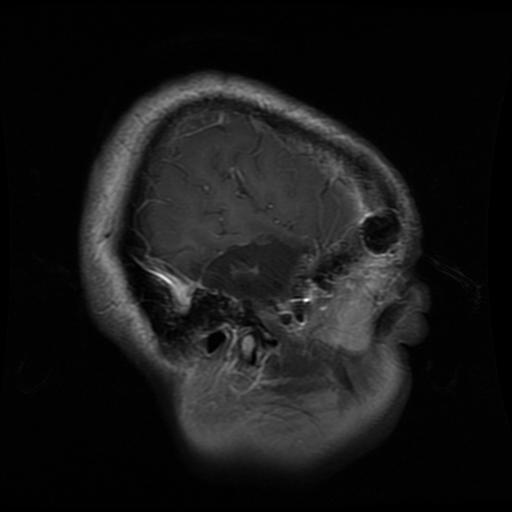
Label: glioma